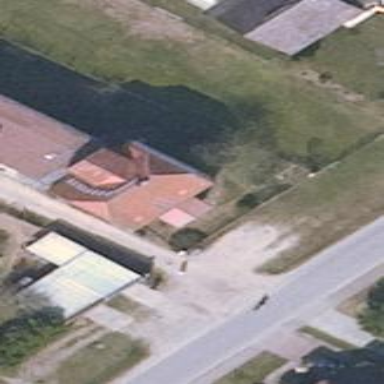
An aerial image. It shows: House with half-hipped roof shape.